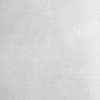
Label: dusty